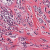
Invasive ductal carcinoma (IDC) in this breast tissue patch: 1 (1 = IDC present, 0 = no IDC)